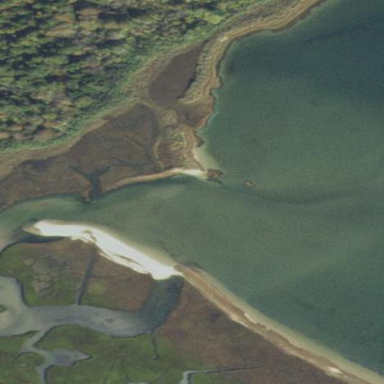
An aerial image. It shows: Tidal wetland with tidal flats.